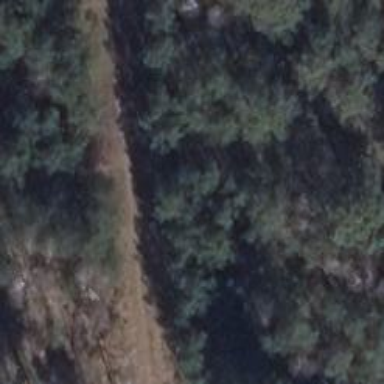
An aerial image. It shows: Track road with earth surface.